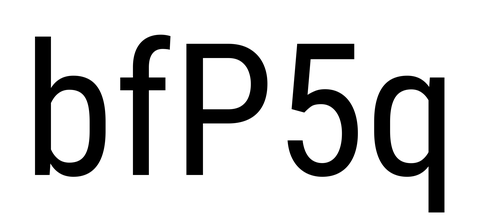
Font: Roboto_Condensed_Regular